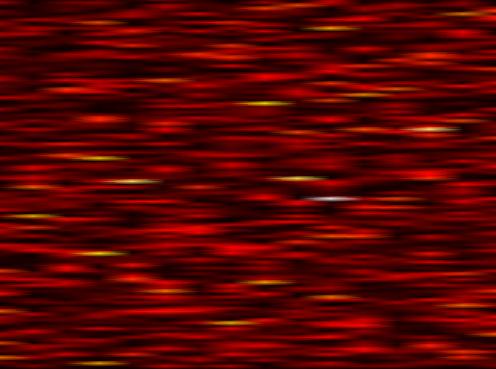
Label: FBMC